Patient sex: M
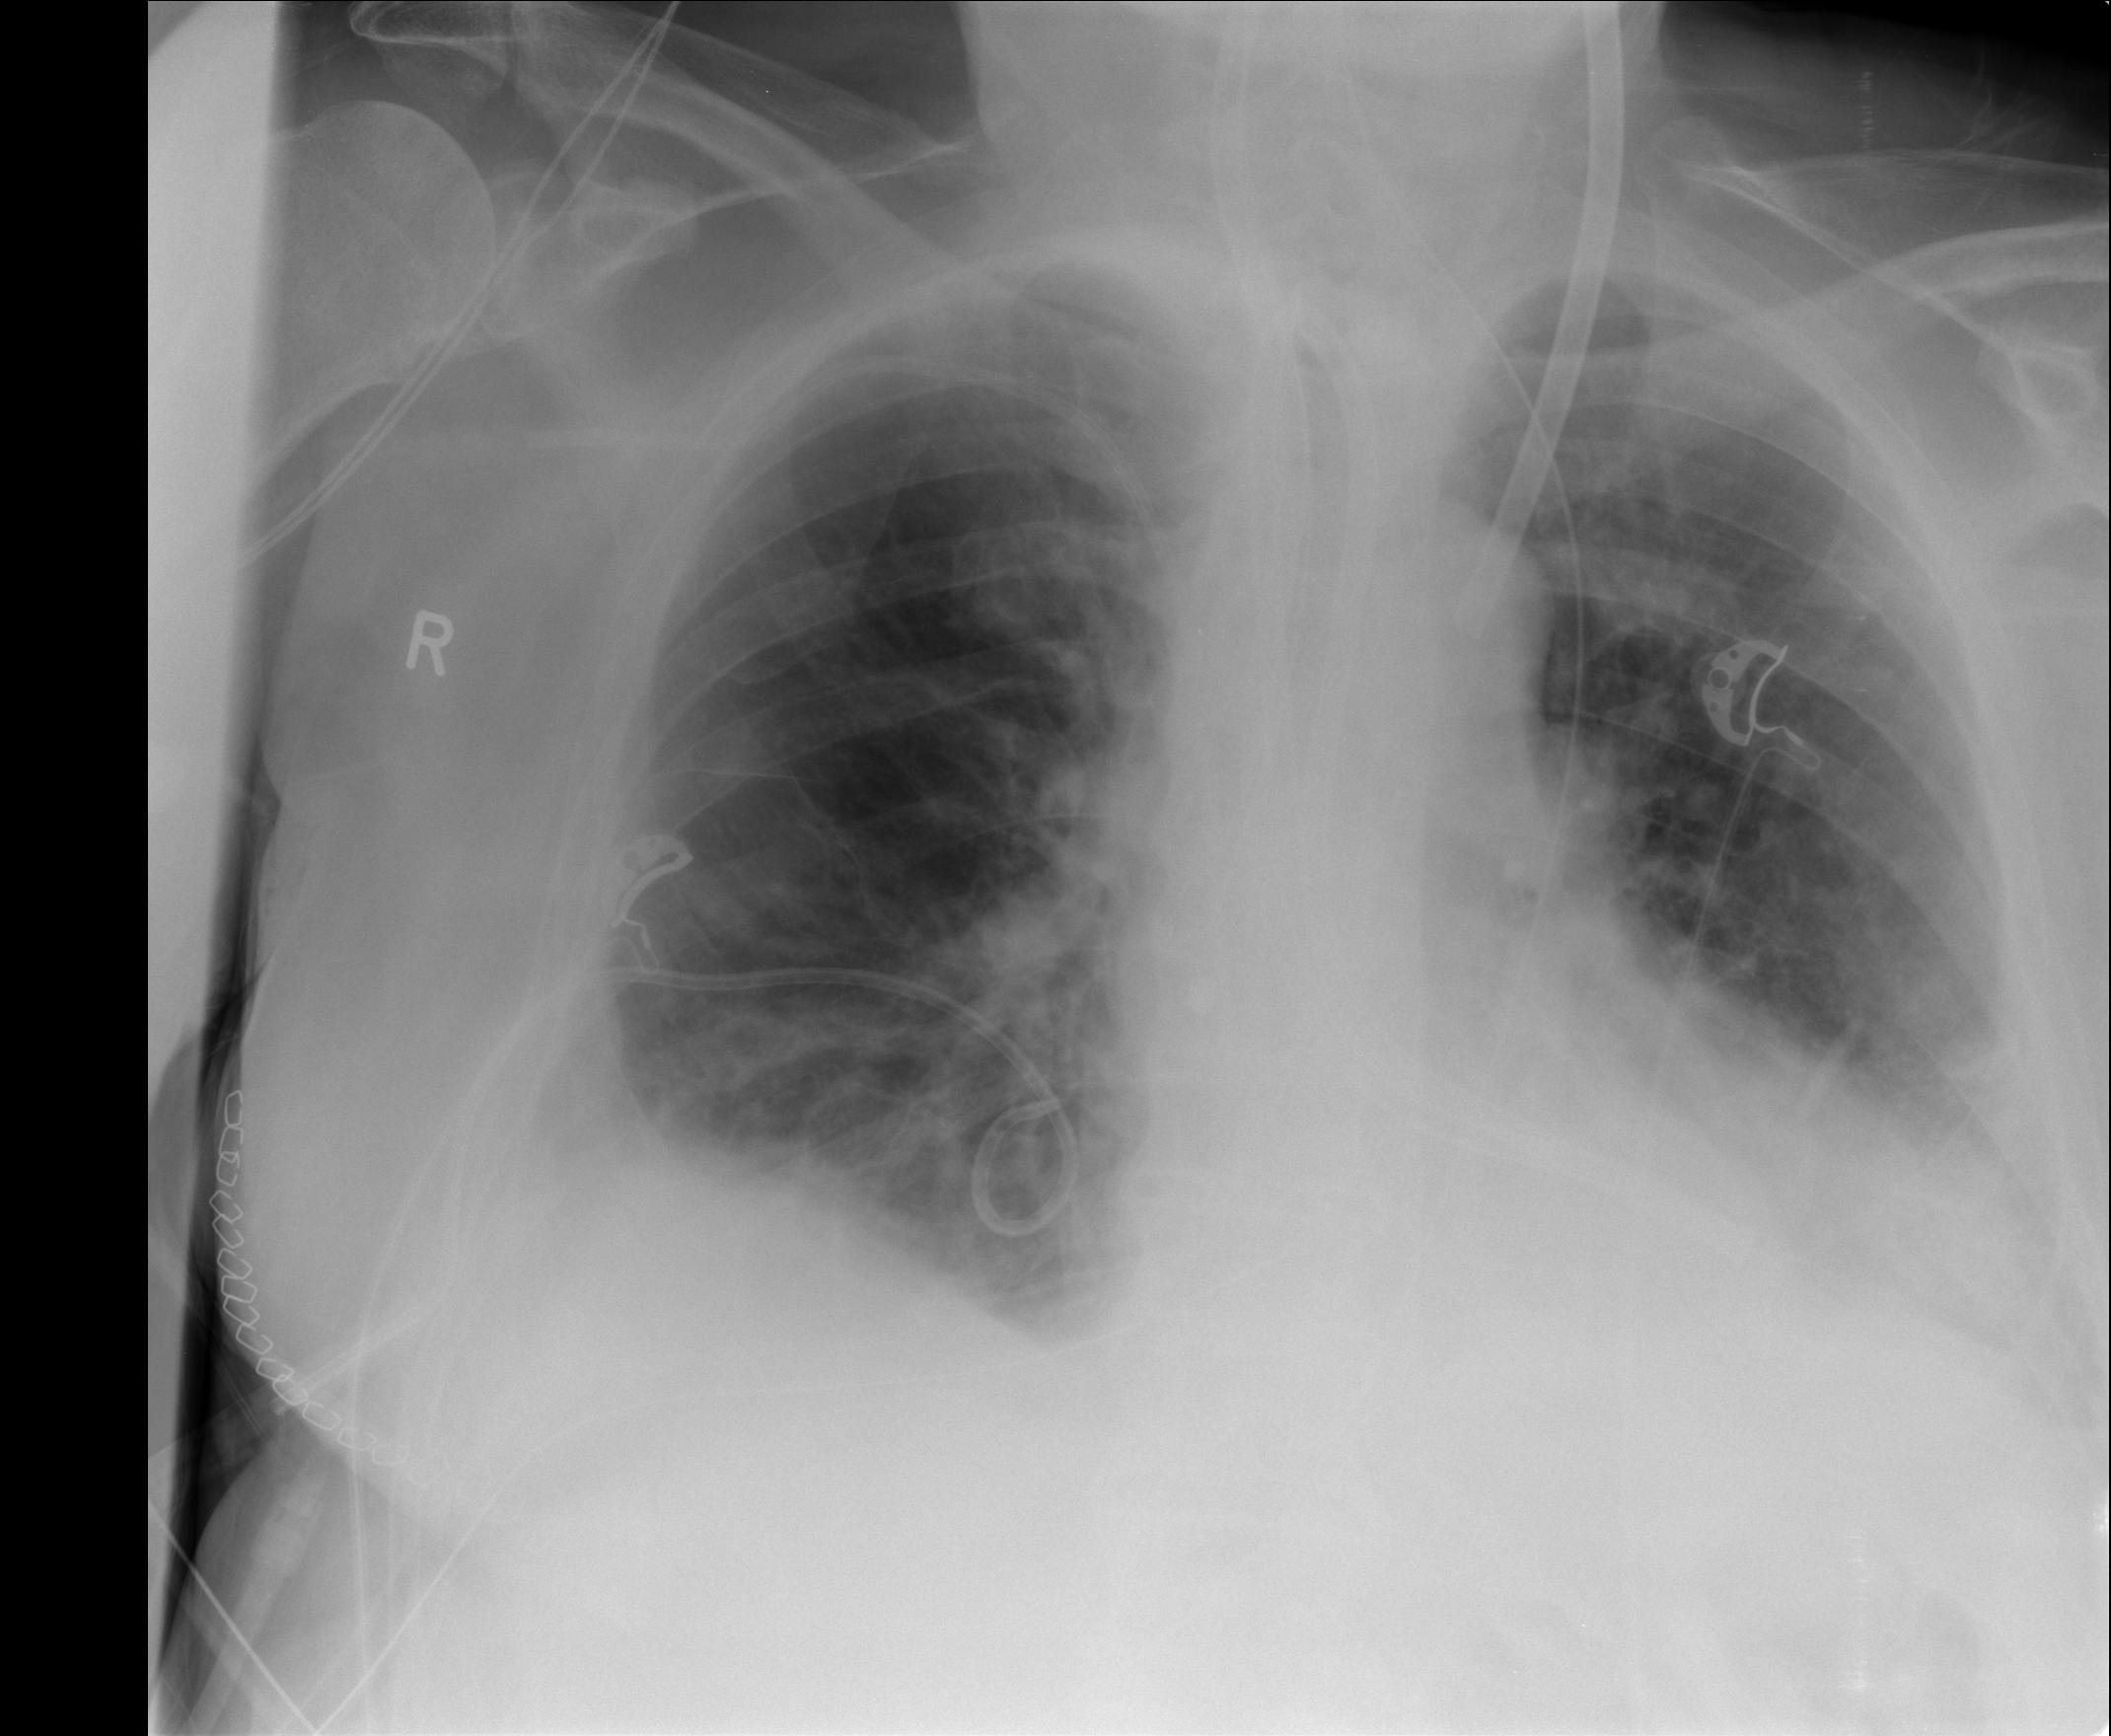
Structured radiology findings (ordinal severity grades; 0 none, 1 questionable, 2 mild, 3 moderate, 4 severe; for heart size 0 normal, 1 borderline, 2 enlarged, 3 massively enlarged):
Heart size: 0
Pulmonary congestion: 2
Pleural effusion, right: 3
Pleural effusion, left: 2
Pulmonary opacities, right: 2
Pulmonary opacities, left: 2
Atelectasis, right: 3
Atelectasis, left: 2